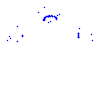
Particle: kaon